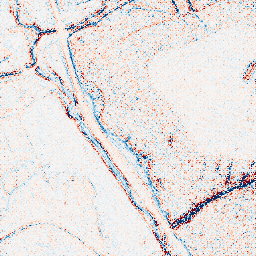
Category: edge_preserving
Decomposition family: bilateral
Decomposition parameters: d: 9
sigma_color: 25
sigma_space: 100
Upsampling method: regularized
Upsampling parameters: scale: 2
lambda_reg: 0.1
Upsampling scale: 2